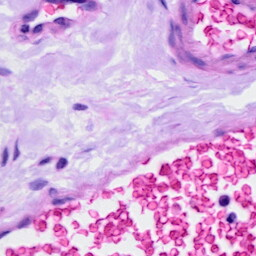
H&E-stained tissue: Ovarian